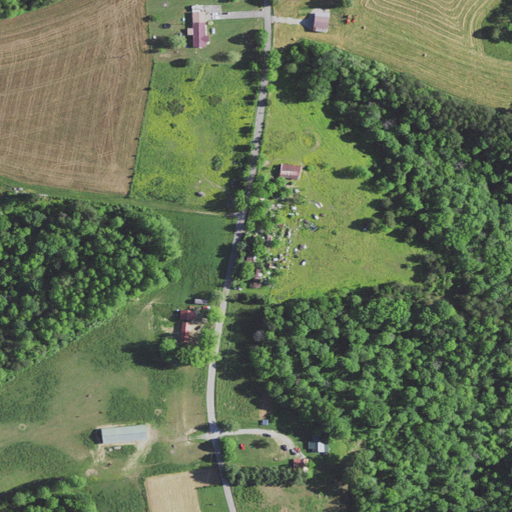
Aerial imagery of ridge(s) in Kentucky named Mofield Ridge containing pasture, deciduous forest, open development, mixed forest, and medium intensity development